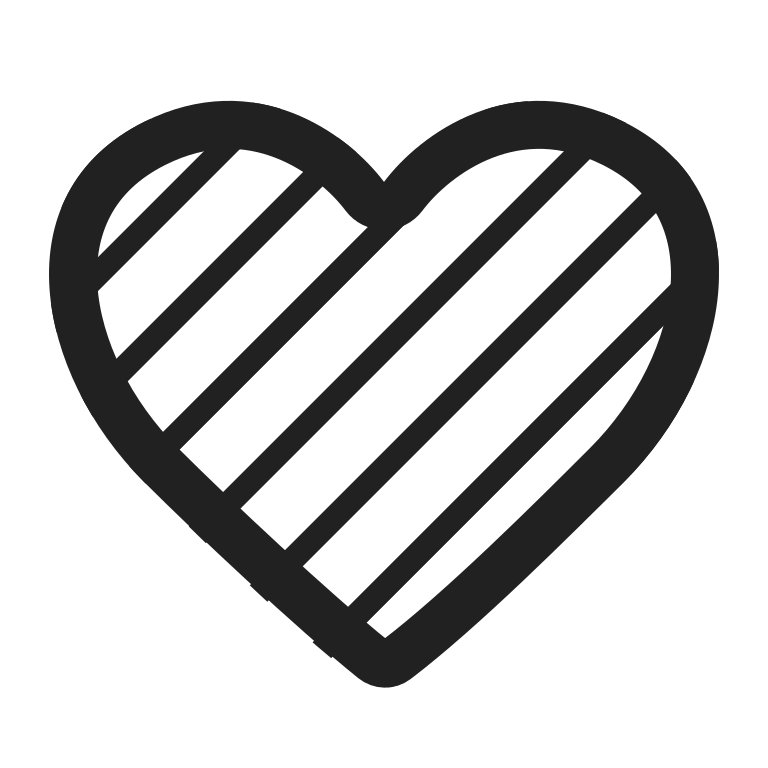
orange heart high contrast